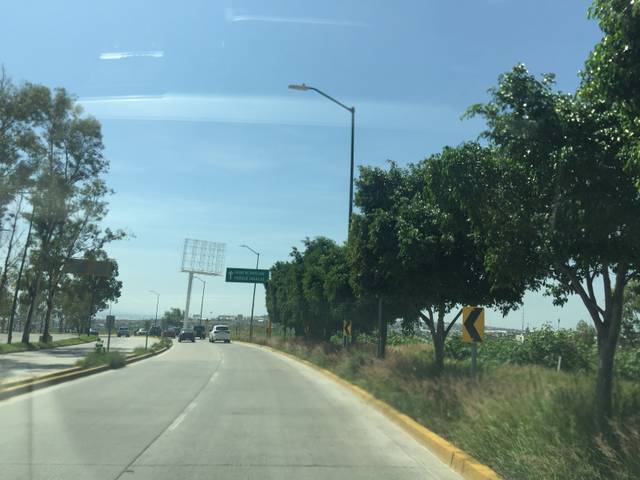
Region: Mexico
Coordinates: 21.151, -101.721